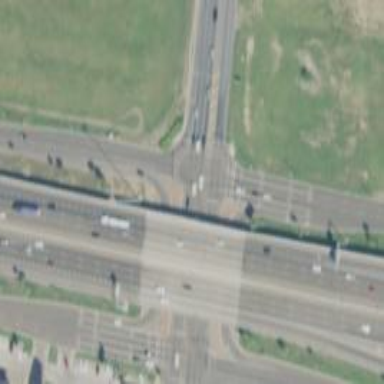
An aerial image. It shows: Secondary link road with turnaround junction.